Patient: sex M, age 19
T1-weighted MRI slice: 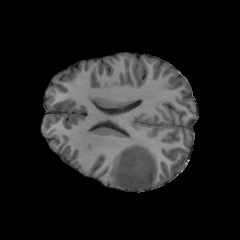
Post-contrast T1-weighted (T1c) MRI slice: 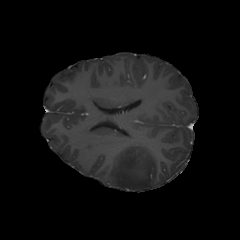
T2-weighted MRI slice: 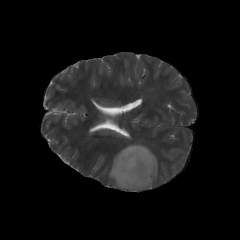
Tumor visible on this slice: yes
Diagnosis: Oligodendroglioma, IDH-mutant, 1p/19q-codeleted
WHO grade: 3